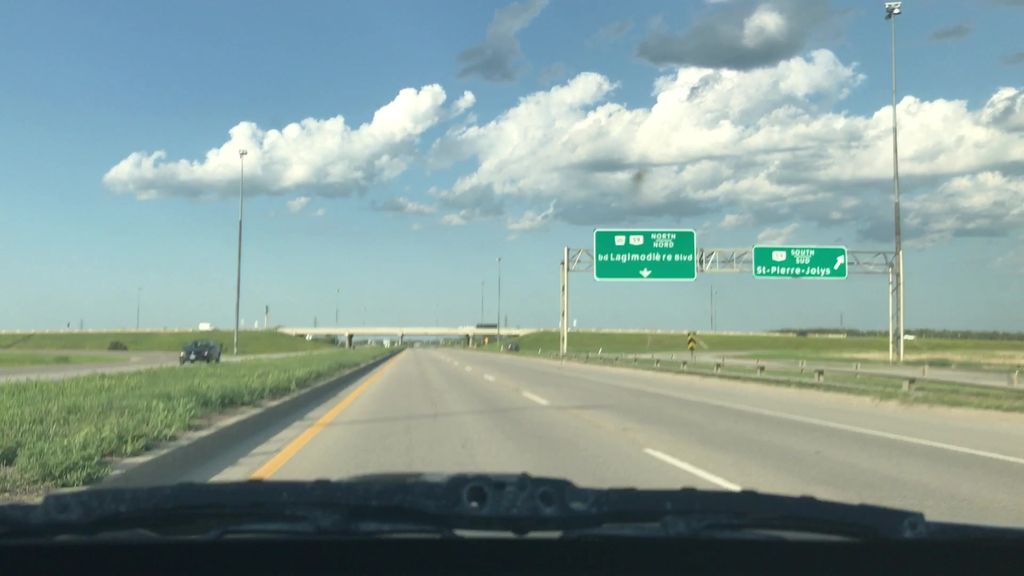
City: winnipeg